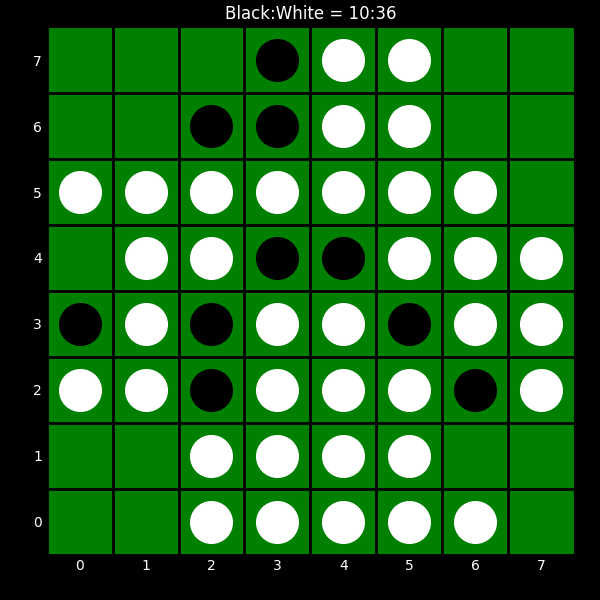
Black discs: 10
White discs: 36